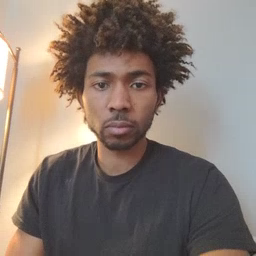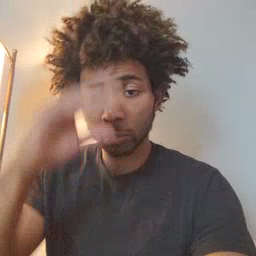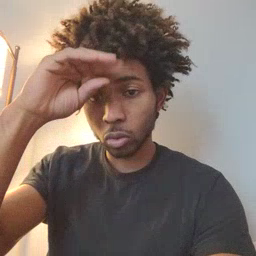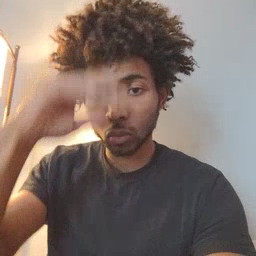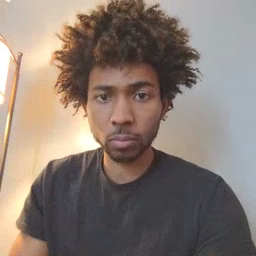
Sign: boy